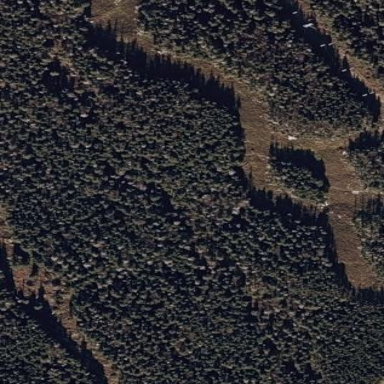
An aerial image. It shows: Coniferous forest area.